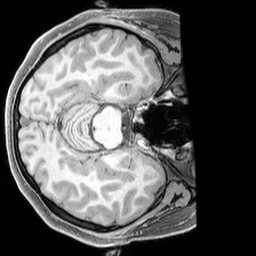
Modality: T1w
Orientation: axial
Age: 21
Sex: female
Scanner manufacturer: siemens
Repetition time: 2.3 s
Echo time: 0.00226 s